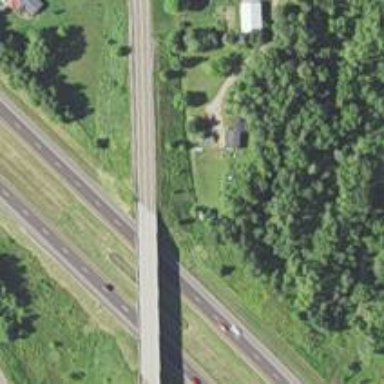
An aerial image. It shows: Secondary road with bridge.